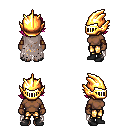
a pixel art fantasy rpg character, female body template, human, dark skin, gray tattered cape, gold greaves, pink swoop hairstyle, gold helm, cloth bracers, black shoes, four views (front, back, left, right), 2x2 character sprite sheet, small pixel art, hard edges, no anti-aliasing